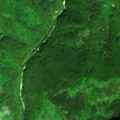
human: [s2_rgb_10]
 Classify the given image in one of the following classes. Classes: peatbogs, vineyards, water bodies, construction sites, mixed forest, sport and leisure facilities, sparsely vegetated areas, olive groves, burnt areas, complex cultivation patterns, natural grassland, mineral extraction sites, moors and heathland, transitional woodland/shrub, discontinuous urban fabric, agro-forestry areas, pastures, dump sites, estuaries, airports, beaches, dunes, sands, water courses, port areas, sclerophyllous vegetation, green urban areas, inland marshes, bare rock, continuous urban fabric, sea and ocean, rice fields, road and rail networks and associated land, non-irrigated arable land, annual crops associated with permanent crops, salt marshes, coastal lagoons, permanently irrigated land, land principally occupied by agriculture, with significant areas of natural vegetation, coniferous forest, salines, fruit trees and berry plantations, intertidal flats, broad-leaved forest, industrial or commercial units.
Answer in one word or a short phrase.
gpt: broad-leaved forest, transitional woodland/shrub